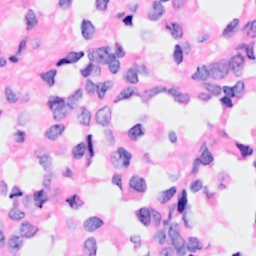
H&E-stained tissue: Breast